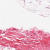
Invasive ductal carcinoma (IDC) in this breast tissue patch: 0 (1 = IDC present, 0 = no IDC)